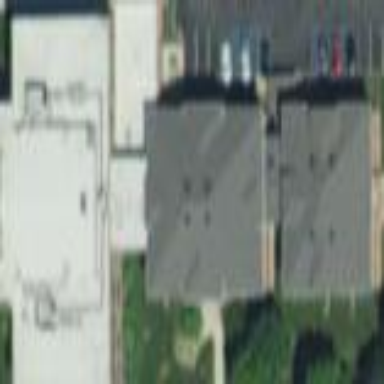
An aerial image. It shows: Community center building.